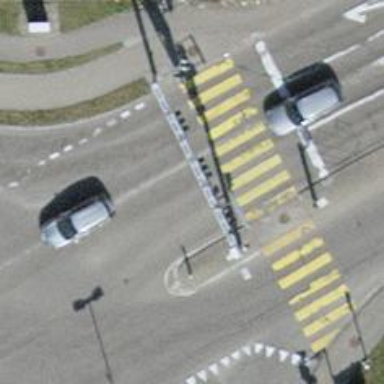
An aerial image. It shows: Crossing with zebra markings controlled by traffic signals.